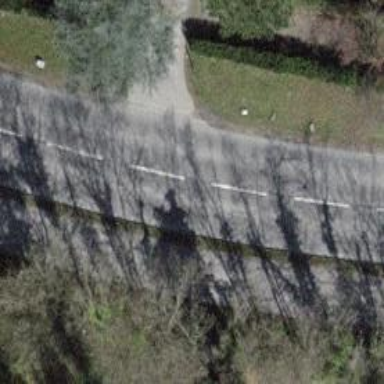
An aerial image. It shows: Secondary road with separate asphalt sidewalks and cycleway.